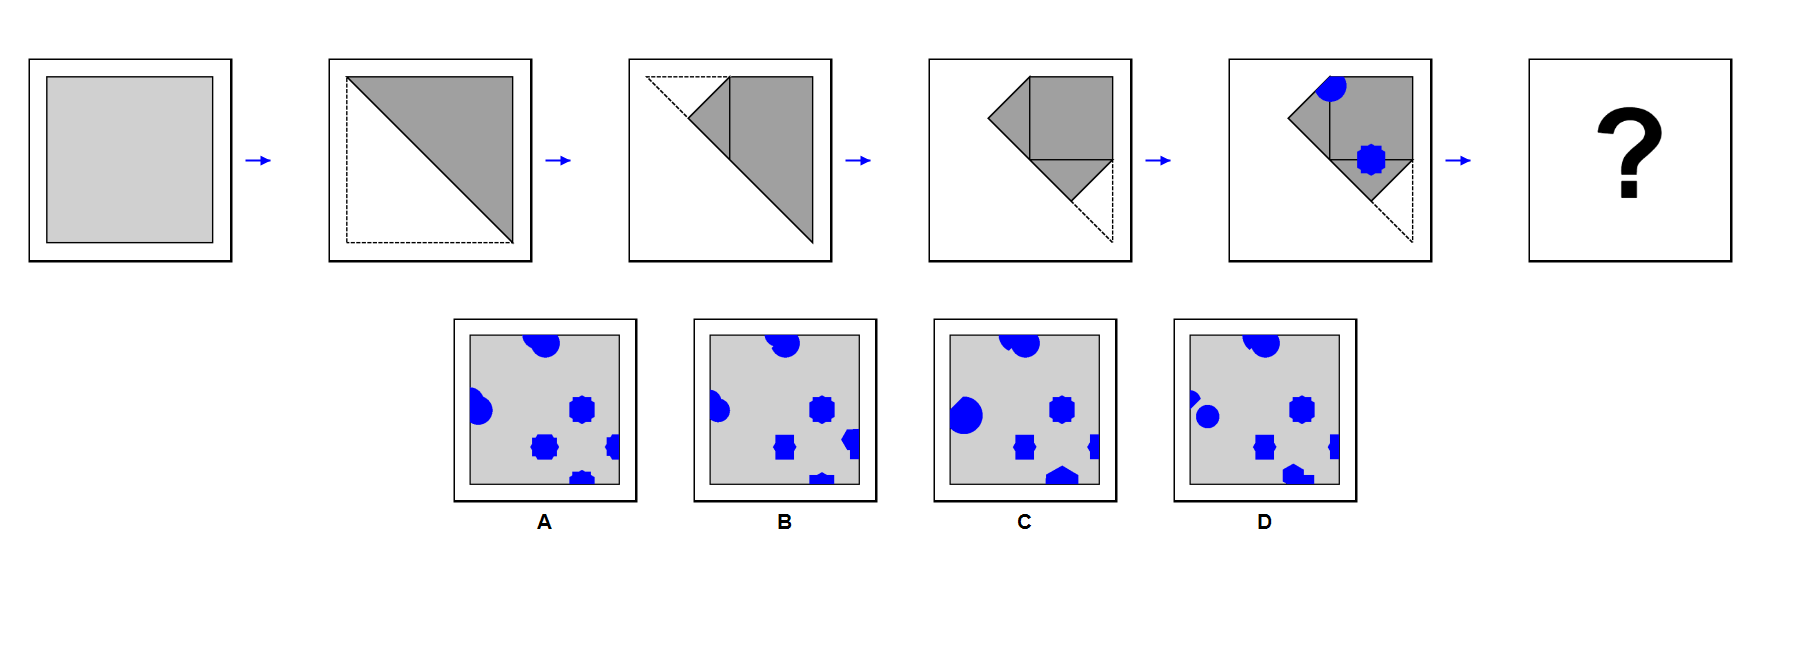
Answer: A